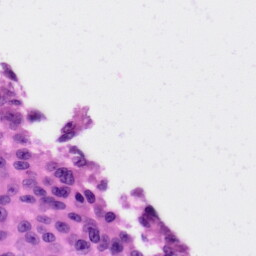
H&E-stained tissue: Skin